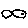
Label: fish